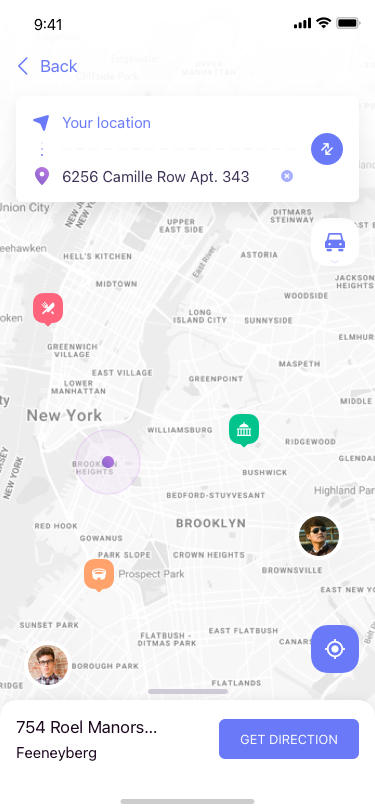
Text in this UI design:
Back
754 Roel Manors…
Feeneyberg